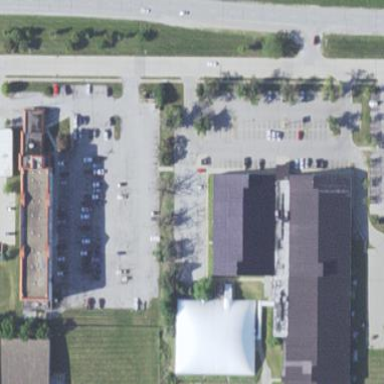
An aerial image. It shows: Commercial building located next to sports center.